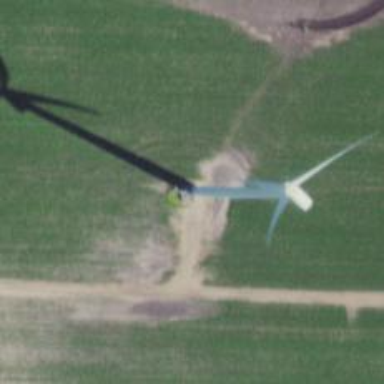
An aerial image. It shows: Wind generator powered by horizontal-axis wind turbine.